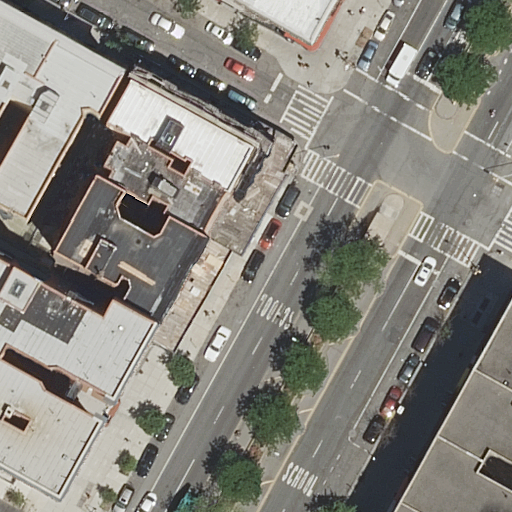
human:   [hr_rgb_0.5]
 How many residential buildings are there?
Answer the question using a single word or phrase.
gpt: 11

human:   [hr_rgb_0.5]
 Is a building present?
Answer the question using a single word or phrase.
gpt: yes

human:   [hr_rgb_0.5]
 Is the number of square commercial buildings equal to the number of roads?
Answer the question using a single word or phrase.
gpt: no

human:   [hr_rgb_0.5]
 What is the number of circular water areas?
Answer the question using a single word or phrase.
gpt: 0

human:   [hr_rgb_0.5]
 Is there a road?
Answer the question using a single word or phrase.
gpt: yes

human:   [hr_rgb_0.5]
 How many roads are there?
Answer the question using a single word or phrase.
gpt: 3

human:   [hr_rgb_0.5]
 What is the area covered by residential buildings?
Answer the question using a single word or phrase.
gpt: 3216m2

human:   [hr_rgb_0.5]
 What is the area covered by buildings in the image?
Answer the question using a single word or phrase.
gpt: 3216m2

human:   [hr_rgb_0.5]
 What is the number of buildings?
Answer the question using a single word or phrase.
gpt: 11

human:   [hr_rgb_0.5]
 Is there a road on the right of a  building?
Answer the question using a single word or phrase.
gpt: yes

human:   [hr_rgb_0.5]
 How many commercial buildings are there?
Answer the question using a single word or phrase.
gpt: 0

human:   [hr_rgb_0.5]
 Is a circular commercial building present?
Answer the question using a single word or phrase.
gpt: no

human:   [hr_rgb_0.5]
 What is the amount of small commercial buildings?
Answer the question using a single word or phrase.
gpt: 0

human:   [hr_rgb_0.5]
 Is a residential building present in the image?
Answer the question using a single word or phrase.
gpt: yes

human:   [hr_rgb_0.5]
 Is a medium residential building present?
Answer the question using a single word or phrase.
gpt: yes

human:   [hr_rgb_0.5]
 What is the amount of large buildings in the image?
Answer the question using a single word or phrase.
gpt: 1

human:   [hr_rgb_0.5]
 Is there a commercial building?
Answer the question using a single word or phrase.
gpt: no

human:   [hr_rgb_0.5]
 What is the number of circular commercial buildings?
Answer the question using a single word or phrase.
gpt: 0

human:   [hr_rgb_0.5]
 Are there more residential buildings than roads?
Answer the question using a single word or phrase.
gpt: yes

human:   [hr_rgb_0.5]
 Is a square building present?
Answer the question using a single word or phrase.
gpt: no

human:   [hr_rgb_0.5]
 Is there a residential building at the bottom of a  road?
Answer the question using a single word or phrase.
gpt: yes

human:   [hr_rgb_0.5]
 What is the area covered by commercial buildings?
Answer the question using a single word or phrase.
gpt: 0m2

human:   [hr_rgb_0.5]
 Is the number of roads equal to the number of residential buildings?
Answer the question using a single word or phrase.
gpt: no

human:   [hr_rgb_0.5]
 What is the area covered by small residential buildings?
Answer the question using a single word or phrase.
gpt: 66m2

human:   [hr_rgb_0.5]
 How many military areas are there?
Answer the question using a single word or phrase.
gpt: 0

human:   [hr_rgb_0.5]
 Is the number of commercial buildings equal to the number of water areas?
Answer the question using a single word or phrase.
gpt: yes

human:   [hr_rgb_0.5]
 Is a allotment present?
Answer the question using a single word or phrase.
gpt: no

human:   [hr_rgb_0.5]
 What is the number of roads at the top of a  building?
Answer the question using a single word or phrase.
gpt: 3

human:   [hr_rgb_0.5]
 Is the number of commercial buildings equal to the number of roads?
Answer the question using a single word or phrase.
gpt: no

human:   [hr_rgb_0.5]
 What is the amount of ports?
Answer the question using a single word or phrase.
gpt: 0

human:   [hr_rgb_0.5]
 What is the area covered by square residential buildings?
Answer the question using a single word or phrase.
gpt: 0m2

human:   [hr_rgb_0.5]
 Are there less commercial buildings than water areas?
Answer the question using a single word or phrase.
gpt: no

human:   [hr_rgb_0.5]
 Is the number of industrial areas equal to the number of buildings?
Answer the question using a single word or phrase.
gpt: no

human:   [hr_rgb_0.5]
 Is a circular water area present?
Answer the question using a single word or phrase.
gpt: no

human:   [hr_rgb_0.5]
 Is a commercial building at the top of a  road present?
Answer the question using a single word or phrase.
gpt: no

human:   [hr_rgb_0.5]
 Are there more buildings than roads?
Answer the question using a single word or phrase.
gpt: yes

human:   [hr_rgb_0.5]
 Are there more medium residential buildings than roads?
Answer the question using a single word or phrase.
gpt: yes

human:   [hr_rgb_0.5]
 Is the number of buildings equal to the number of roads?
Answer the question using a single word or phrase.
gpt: no

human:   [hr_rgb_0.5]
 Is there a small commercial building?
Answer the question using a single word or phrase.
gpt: no

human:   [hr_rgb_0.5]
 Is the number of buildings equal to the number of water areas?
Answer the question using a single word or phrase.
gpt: no

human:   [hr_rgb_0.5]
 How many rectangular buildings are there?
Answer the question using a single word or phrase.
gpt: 4

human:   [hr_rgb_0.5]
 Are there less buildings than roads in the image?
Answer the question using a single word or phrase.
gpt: no

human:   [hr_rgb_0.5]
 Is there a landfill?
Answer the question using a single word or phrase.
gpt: no

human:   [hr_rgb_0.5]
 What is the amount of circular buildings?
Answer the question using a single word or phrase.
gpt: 0

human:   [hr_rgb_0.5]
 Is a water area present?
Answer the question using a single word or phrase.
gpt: no

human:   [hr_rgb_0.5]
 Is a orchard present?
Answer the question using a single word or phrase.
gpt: no

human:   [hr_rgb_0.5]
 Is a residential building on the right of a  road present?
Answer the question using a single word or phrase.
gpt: yes

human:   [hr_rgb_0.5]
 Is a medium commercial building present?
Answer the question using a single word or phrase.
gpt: no

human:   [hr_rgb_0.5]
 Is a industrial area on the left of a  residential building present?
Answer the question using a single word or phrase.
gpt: no

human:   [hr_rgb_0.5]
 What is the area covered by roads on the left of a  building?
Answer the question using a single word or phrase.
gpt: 0m2

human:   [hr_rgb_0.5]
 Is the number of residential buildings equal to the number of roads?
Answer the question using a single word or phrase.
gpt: no

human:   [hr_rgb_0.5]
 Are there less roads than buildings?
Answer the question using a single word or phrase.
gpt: yes

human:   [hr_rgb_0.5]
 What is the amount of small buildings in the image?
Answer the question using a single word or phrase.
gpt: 2

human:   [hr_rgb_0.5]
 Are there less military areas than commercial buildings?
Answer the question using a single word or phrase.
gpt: no

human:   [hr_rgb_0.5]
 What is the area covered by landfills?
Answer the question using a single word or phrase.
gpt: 0m2

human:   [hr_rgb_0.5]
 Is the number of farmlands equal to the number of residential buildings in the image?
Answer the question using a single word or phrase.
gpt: no

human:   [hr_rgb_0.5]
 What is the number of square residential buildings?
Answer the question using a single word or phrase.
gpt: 0

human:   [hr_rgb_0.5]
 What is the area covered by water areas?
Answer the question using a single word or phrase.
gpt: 0m2

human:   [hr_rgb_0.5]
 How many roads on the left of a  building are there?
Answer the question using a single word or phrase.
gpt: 3

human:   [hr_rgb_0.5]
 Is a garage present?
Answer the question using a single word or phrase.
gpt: no

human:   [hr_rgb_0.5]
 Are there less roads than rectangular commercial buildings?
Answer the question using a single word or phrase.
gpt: no

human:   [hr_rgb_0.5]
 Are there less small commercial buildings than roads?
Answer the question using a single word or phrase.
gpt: yes

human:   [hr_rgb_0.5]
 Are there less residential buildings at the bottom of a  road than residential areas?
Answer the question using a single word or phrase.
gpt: no

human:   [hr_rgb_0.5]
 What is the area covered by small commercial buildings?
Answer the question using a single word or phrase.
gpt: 0m2